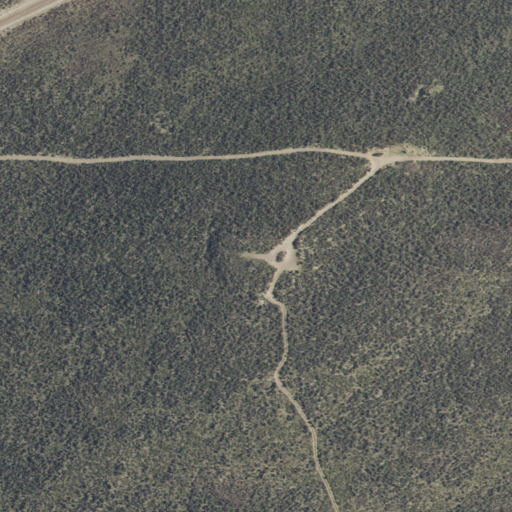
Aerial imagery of mountain in Idaho named Ninemile Knoll containing shrub and low intensity development